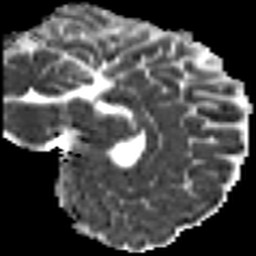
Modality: MD
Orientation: sagittal
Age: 36
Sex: male
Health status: ill
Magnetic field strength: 3 T
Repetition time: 8.4 s
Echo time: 0.0926 s